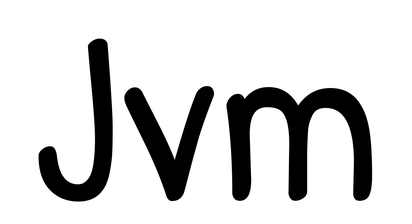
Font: PatrickHand-Regular